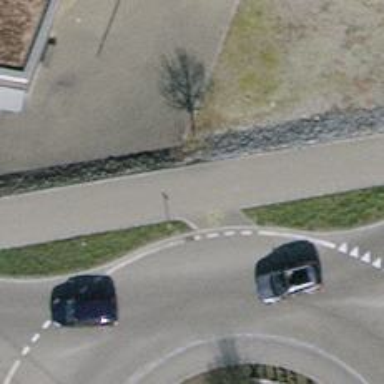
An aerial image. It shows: Asphalt cycleway.